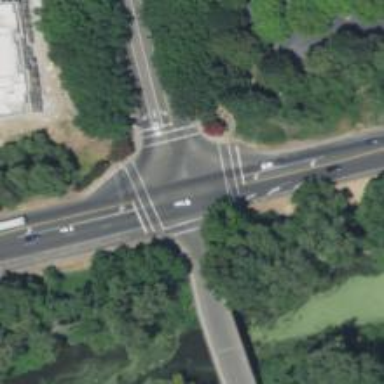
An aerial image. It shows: Crossing with marked lines on the road.